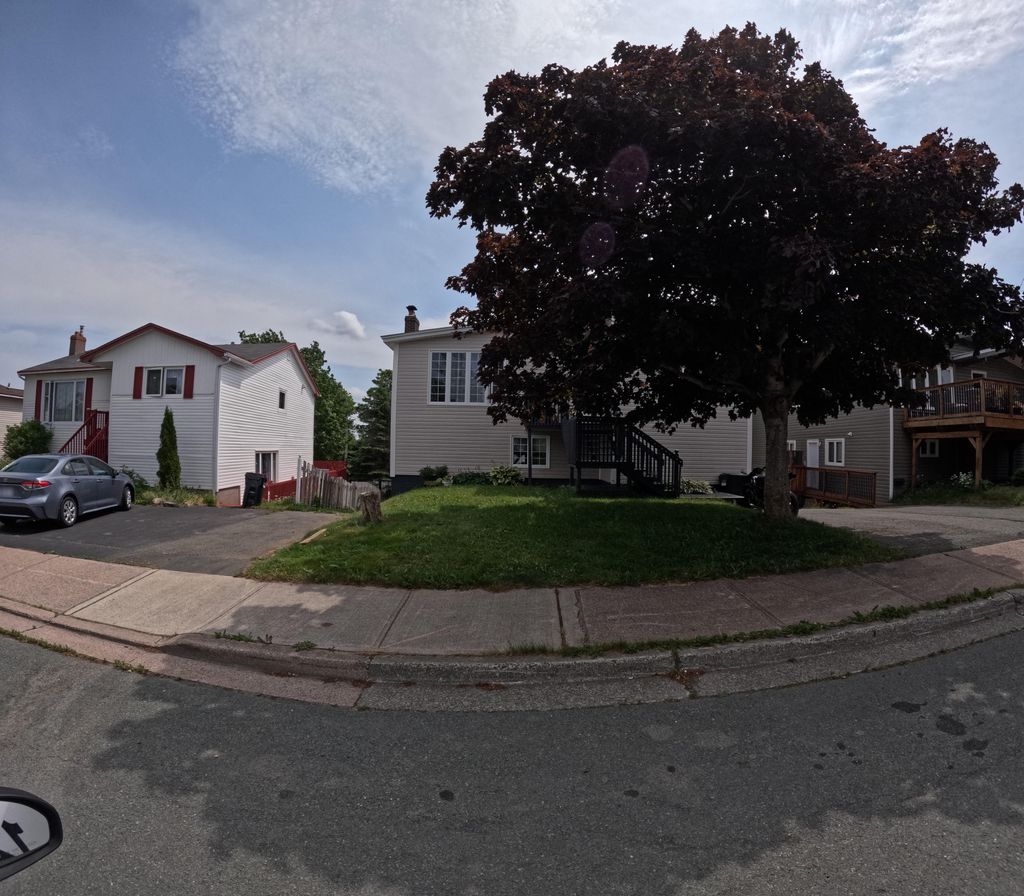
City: st_johns